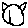
Label: cat